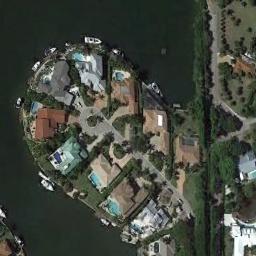
Label: residential